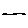
Label: line